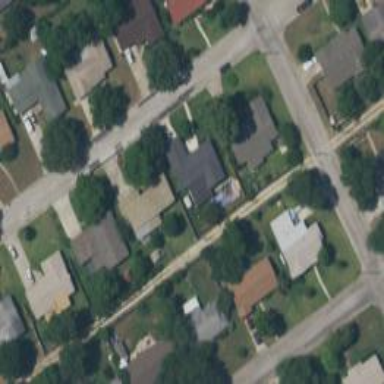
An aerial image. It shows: Alleyway designated as service road.